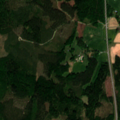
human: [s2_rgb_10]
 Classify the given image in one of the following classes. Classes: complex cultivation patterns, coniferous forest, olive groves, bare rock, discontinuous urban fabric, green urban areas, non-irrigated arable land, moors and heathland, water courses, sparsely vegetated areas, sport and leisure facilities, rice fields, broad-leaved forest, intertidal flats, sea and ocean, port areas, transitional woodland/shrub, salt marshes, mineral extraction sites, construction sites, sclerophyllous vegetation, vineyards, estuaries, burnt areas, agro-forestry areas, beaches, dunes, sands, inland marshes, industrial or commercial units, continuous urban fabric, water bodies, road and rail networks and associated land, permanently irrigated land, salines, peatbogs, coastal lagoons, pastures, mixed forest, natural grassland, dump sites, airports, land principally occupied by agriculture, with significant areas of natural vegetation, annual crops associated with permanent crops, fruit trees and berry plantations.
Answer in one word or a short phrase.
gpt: non-irrigated arable land, coniferous forest, mixed forest, transitional woodland/shrub